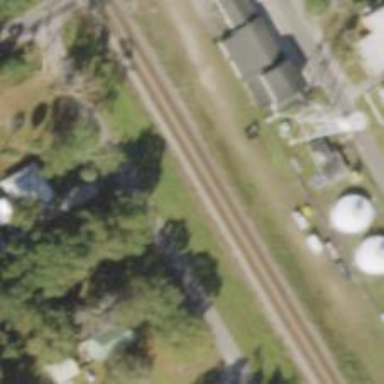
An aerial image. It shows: Abandoned railway siding.